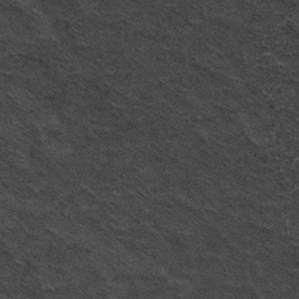
Label: frost